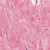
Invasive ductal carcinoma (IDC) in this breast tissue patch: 0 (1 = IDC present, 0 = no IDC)